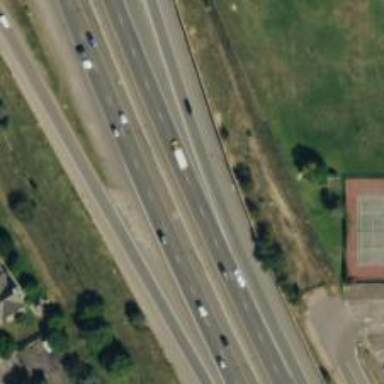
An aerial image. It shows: View of motorway.